【题型】解答题　【知识点】平面几何　【难度】easy
在 $\triangle ABC$ 中，角 $A,B,C$ 所对的边分别记作 $a,b,c$．已知 $\triangle ABC$ 的周长为 $4$，且有 $abc = \frac{64}{b\sin A\sin C}$．

(1) 求 $\triangle ABC$ 的面积；

(2) 设 $\triangle ABC$ 内心为 $I$，外心为 $O$，$IO = 1$，求外接圆半径．

注：在 $\triangle ABC$ 中，有 $\cos A + \cos B + \cos C = 1 + \frac{r}{R}$，其中 $r$ 和 $R$ 分别为三角形内切圆与外接圆的半径．
【解答】
【答案】(1) $4$

(2) $\sqrt{5} + 2$

【分析】（1） 直接由三角形的面积公式即可求得答案；

（2）首先由等面积法可得内接圆的半径 $r = 2$，再结合题干给的公式以及正、余弦定理即可求得 $\triangle ABC$ 外接圆半径为 $R$．

【详解】（1）可知 $\left(\frac{1}{2}ab\sin C\right) \cdot \left(\frac{1}{2}bc\sin A\right) = 16$，即 $S^2 = 16$，解得 $S = 4$．

（2）可知内接圆的半径 $r = \frac{2S}{C} = 2$．

连接 $IB$、$OB$，设 $\angle OBI = \theta$，则 $1 = BI^2 + BO^2 - 2BI \cdot BO \cdot \cos\theta$．

不妨设外接圆半径为 $R$，则 $1 = \left(\frac{2}{\sin\frac{B}{2}}\right)^2 + R^2 - \frac{4R}{\sin\frac{B}{2}}\cos\theta$．

由角度关系，$\cos\theta = \cos(\angle IBC - \angle OBC) = \cos\left[\frac{B}{2} - \left(\frac{\pi}{2} - A\right)\right] = \sin\left(A + \frac{B}{2}\right)$，

因此代入有

$$1 - R^2 = \frac{4 - 4R\sin\frac{B}{2}\sin\left(A + \frac{B}{2}\right)}{\sin^2\frac{B}{2}} = \frac{4 - 2R(\cos A + \cos C)}{\sin^2\frac{B}{2}} = \frac{4 - 2R\left(\frac{r}{R} + 1 - \cos B\right)}{\sin^2\frac{B}{2}}$$

整理：$\sin^2\frac{B}{2}(1 - R^2) = 4 - 2R\left(\frac{2}{R} + 1 - \cos B\right)$．

右式 $= 4 - 4 - 2R + 2R\cos B = 2R(\cos B - 1) = -4R\sin^2\frac{B}{2}$

由于 $\sin^2\frac{B}{2} \neq 0$，因此 $1 - R^2 = -4R$，解得 $R = \sqrt{5} + 2$．

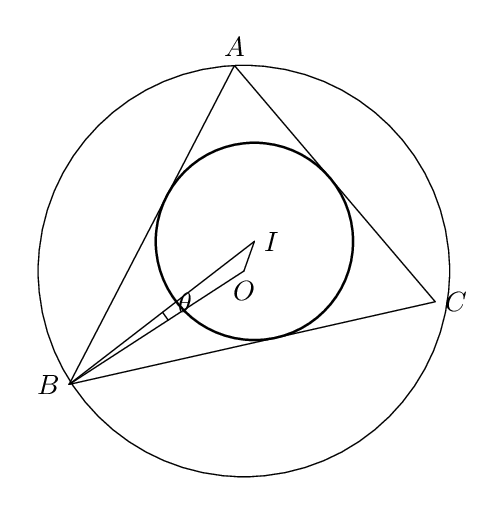